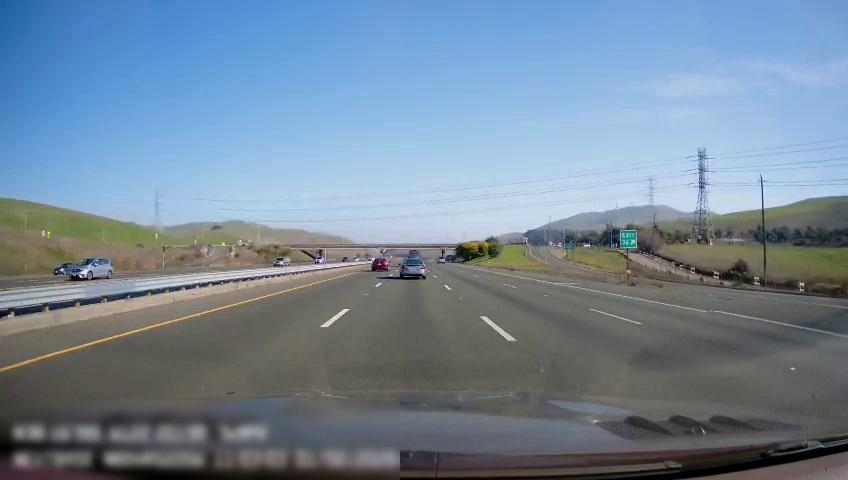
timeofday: Day
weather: Sunny
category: Drivable Space
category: Drivable Space
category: Drivable Space
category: Vehicles | Car
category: Vehicles | SUV
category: Vehicles | Van
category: Vehicles | Car
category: Vehicles | Car
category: Vehicles | SUV
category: Vehicles | Car
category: Drivable Space
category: Lanes | Opposite Lane
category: Lanes | Opposite Lane
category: Lanes | Opposite Lane
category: Lanes | Alternate Lane
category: Lanes | Alternate Lane
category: Lanes | Alternate Lane
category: Lanes | Current Lane
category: Lanes | Alternate Lane
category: Lanes | Alternate Lane
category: Traffic | Signs
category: Traffic | Signs
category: Traffic | Signs